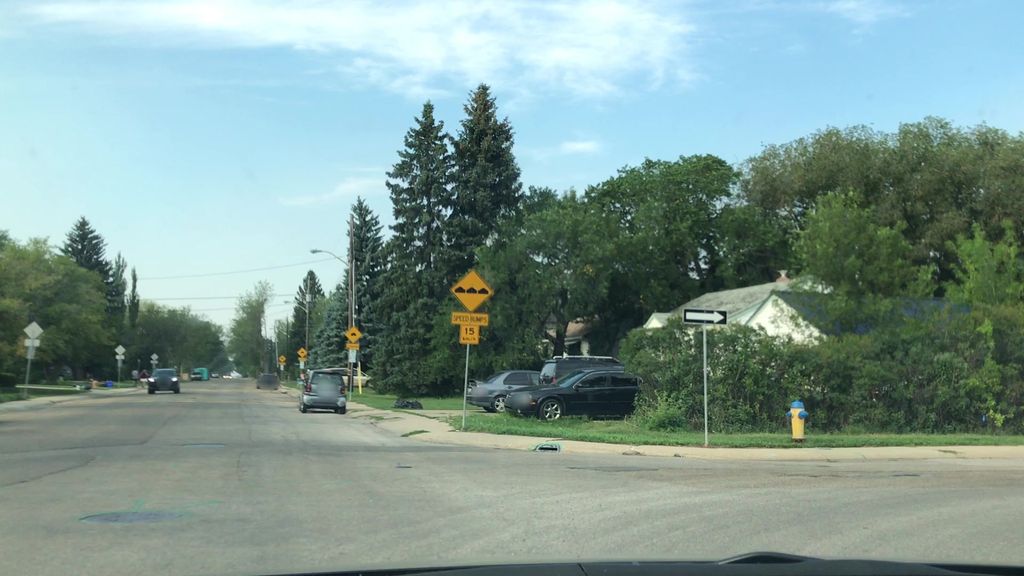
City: edmonton